Question: What vehicle is on the wallpaper?
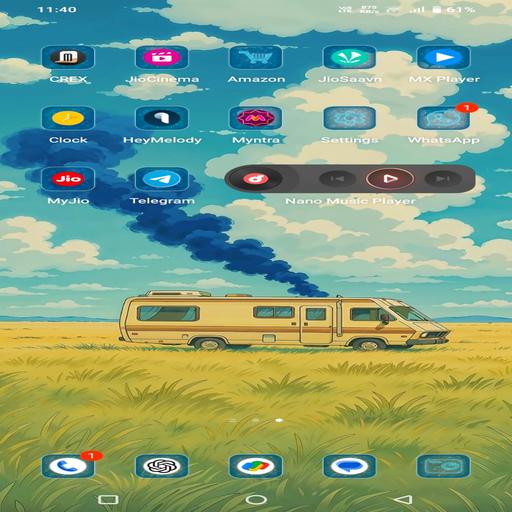
Answer: Camper van